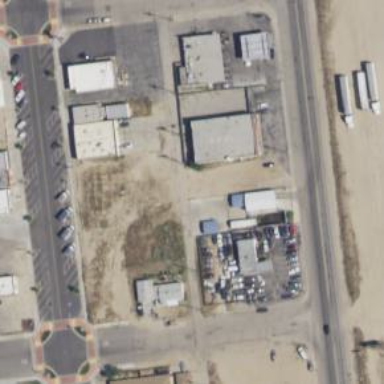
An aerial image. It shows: Commercial area.